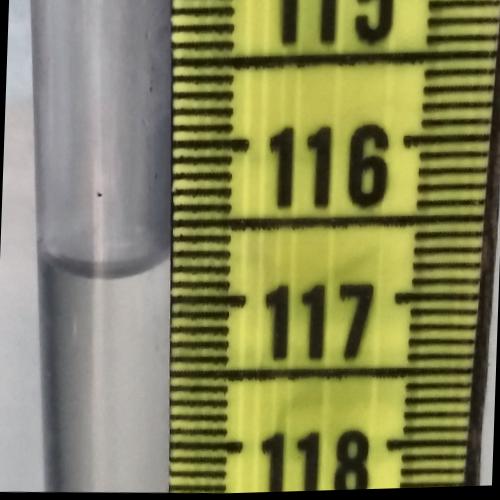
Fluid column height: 116.8 cm